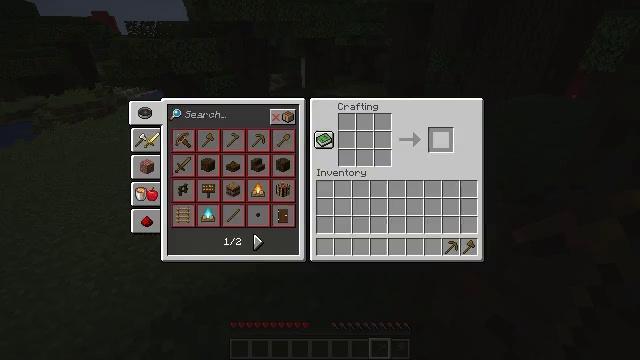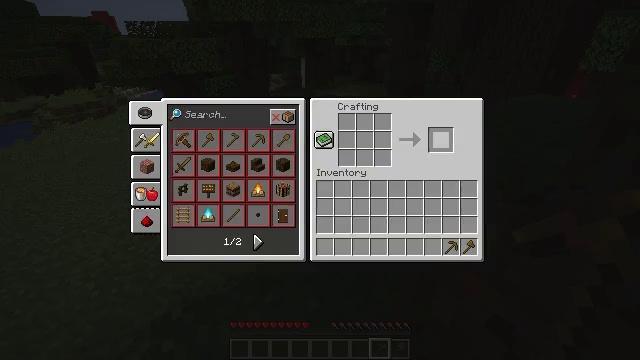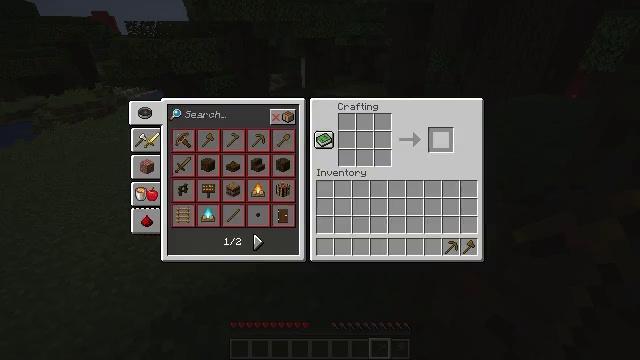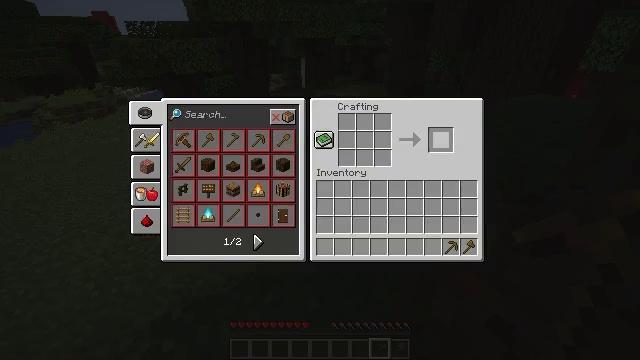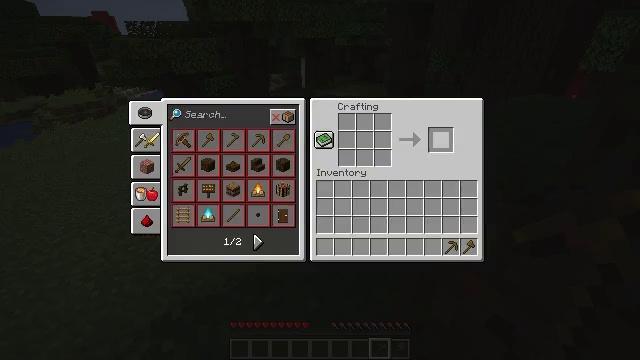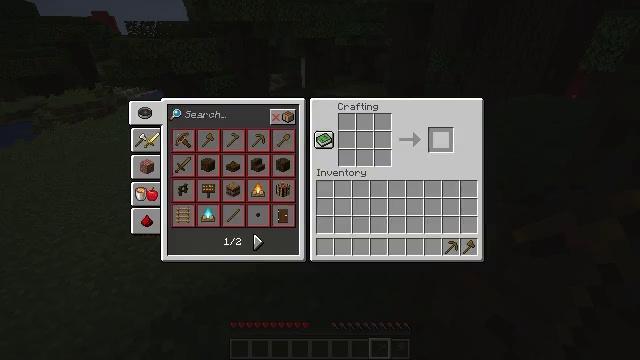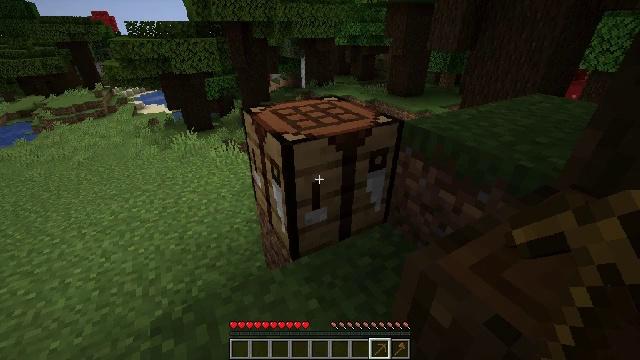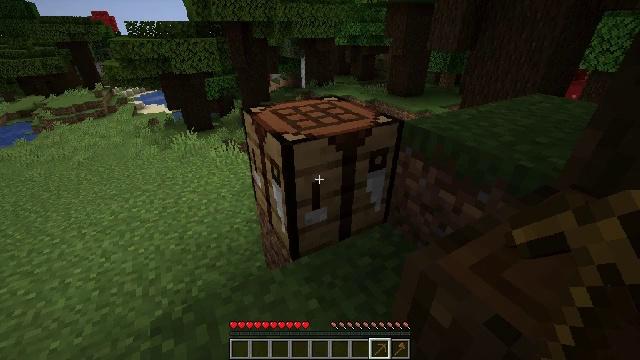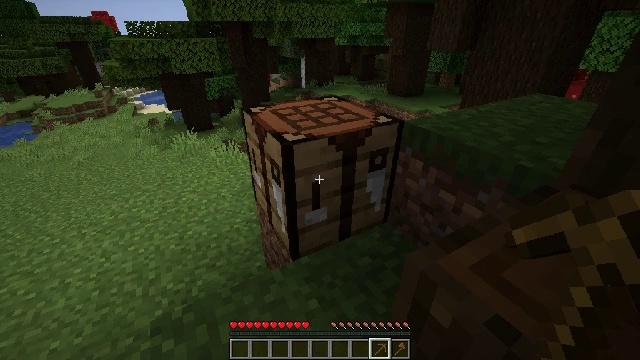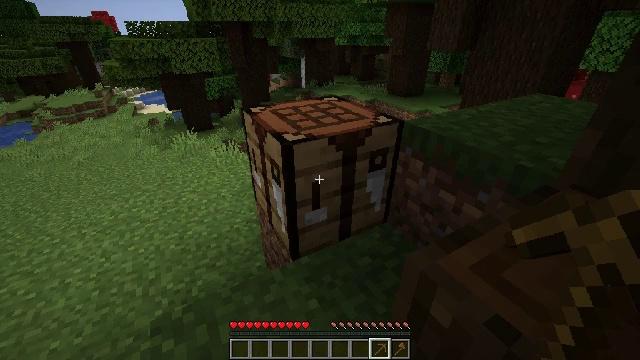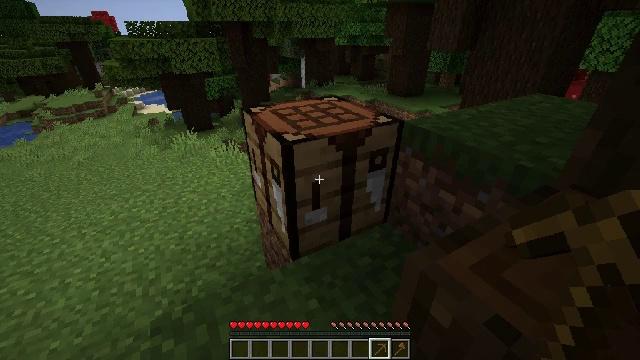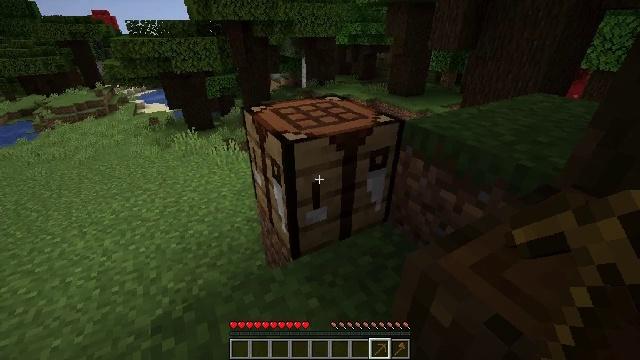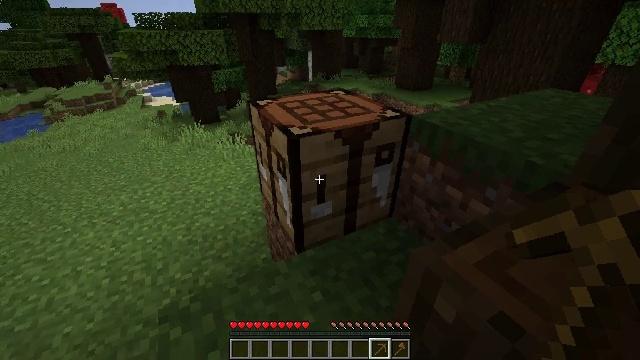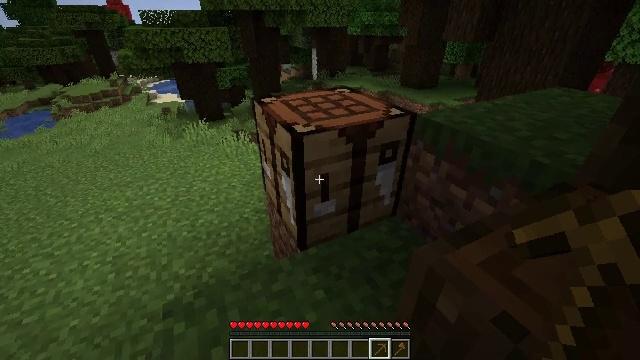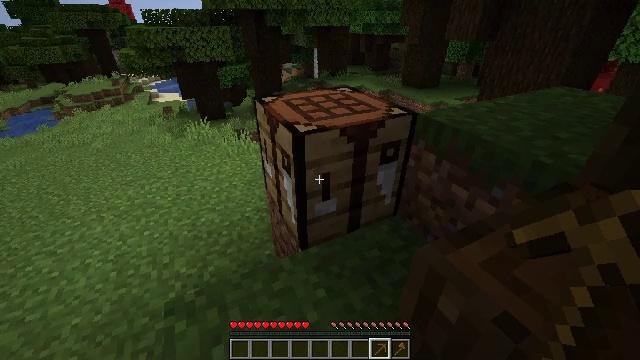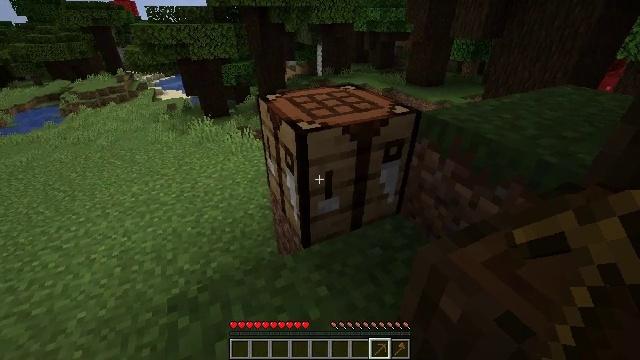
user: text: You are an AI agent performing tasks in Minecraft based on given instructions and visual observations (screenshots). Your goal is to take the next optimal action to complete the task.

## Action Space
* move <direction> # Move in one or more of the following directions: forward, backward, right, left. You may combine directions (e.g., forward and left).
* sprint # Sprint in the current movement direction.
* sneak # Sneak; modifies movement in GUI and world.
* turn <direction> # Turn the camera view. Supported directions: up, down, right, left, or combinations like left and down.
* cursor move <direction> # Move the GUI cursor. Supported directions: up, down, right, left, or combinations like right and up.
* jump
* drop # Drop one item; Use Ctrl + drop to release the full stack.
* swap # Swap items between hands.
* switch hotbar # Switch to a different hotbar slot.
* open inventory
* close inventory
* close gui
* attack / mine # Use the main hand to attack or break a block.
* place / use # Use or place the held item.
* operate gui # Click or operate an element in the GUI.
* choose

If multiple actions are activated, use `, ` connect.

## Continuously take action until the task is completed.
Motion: motion action
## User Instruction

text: Break the dark oak log in the forest.
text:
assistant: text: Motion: open gui
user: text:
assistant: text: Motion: no_op
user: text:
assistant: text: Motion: no_op
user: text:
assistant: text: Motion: no_op
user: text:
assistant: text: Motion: no_op
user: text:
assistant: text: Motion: no_op
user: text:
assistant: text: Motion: close gui
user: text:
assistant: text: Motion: open inventory
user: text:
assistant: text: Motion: no_op
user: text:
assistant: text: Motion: no_op
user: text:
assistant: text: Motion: no_op
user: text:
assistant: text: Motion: turn left and down
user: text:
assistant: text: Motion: no_op
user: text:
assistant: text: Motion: no_op
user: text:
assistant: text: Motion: no_op
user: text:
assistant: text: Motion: no_op
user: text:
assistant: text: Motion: no_op
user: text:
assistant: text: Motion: no_op
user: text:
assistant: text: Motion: no_op
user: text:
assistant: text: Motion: no_op
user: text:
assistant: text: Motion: no_op
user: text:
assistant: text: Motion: no_op
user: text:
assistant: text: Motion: no_op
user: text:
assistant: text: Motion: no_op
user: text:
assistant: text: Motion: no_op
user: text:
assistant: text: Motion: no_op
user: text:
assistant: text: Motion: no_op
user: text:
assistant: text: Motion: turn right and up
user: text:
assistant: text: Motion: turn right and up
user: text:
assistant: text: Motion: turn right and up